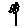
Label: flower